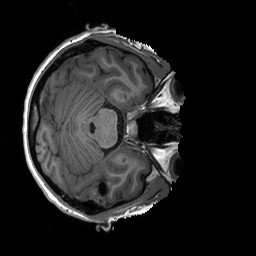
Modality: T1w
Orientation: axial
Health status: healthy
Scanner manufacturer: siemens
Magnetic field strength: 3 T
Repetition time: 2.3 s
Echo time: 0.00207 s